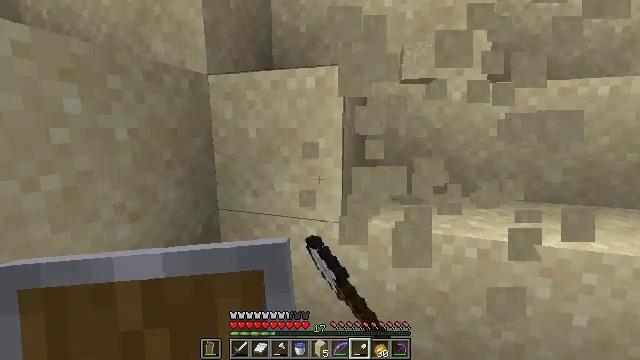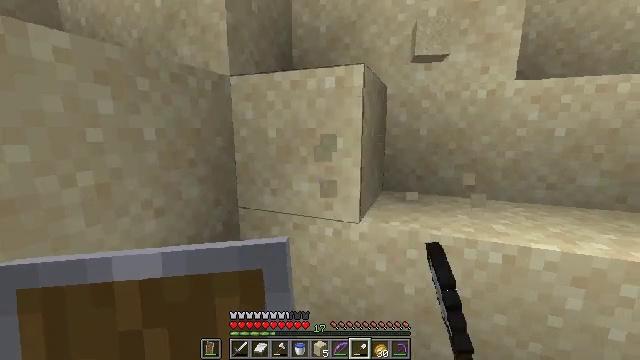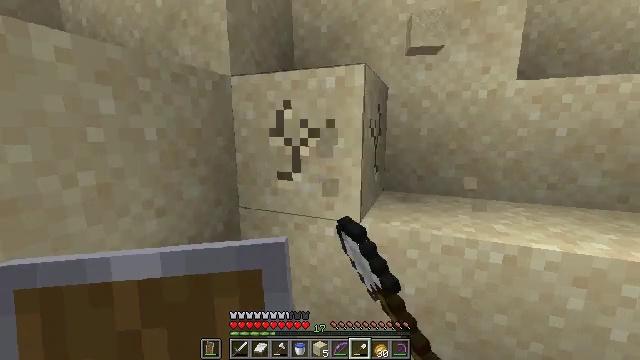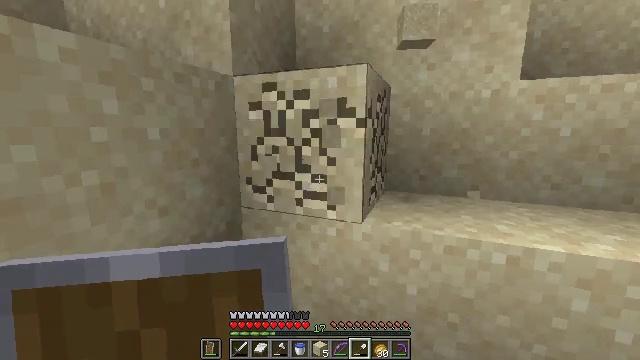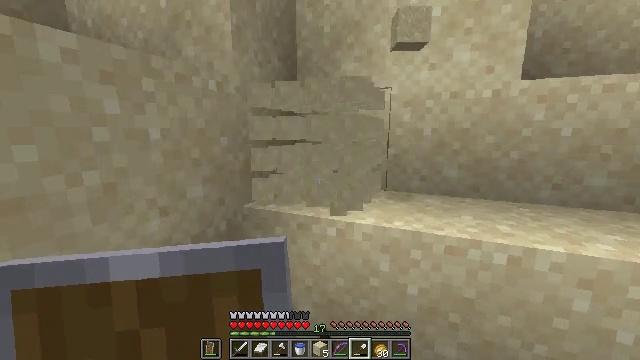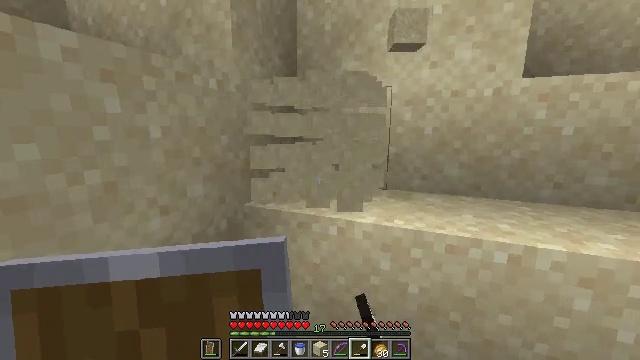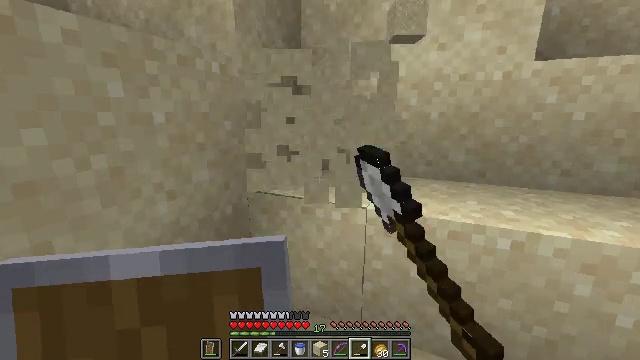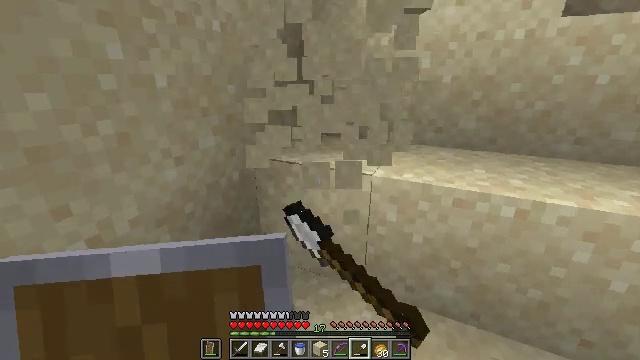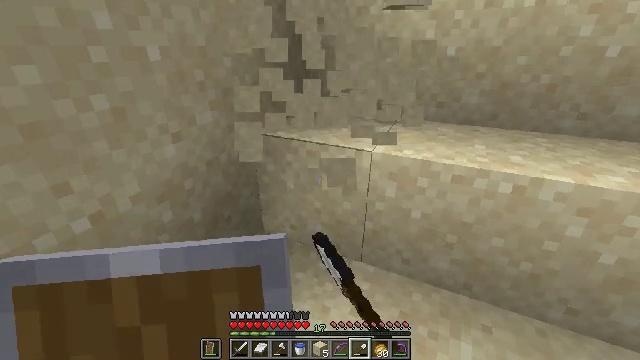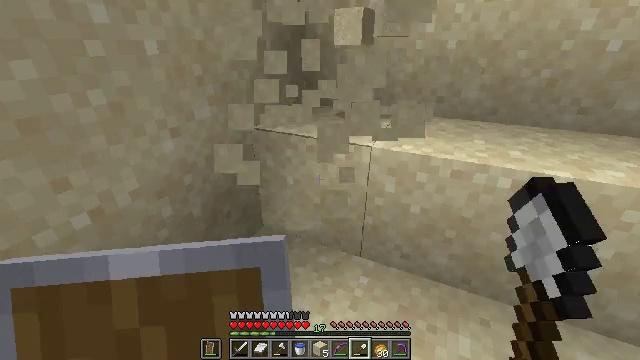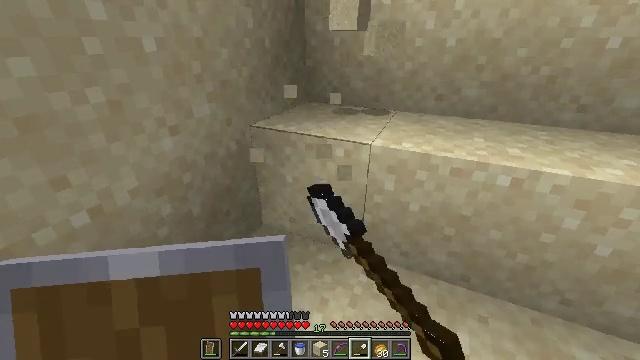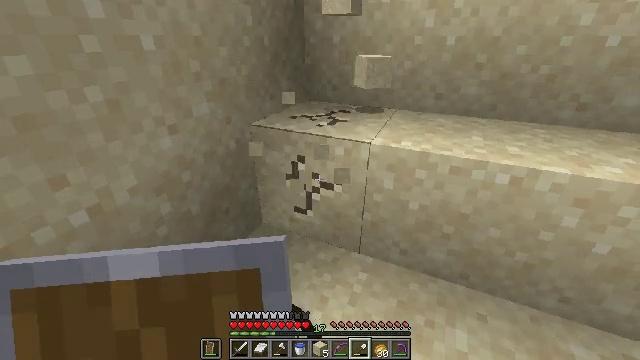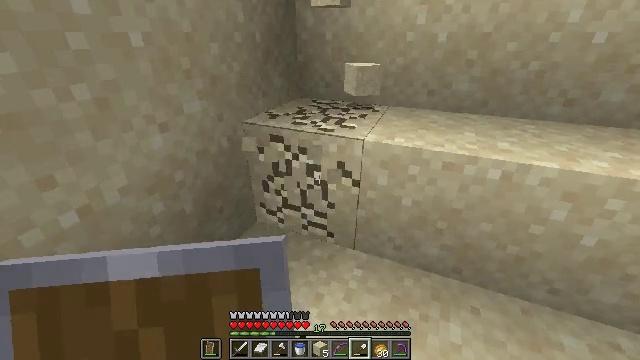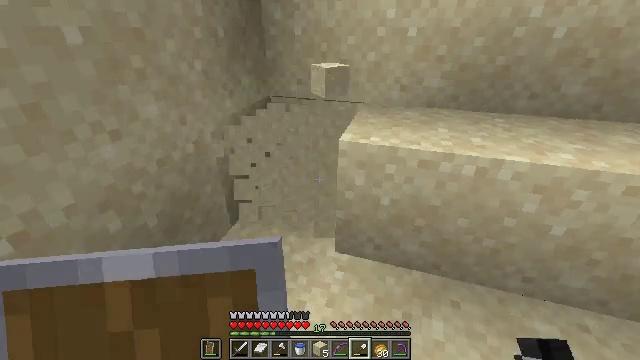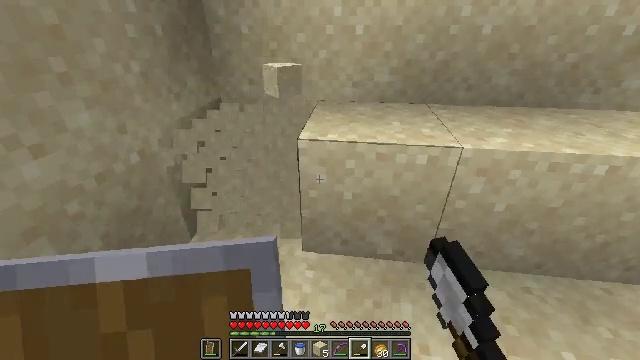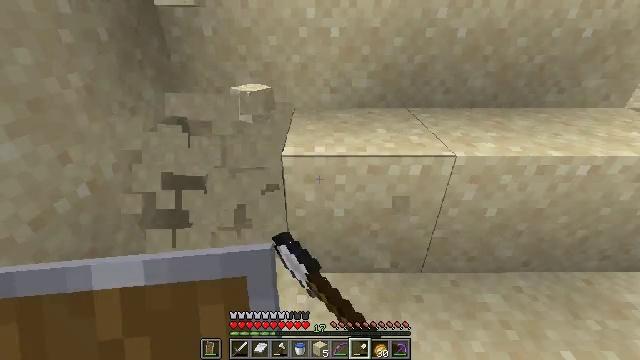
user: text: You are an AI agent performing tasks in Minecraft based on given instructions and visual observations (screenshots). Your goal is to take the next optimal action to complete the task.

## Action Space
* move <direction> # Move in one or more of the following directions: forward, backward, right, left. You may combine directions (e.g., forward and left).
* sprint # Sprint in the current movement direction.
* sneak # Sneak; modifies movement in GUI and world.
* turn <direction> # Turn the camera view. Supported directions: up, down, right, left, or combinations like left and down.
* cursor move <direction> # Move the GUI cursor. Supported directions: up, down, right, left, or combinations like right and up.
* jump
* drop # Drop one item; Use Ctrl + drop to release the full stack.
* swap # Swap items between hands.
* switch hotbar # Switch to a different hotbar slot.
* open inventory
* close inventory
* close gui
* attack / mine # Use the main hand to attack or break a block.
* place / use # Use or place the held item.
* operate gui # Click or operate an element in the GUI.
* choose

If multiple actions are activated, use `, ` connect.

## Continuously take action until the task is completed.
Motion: motion action
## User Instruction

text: Break the sand block.
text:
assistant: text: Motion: turn left, attack / mine
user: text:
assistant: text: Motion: attack / mine
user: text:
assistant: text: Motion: attack / mine
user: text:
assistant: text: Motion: attack / mine
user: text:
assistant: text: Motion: attack / mine
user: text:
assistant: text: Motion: turn down, attack / mine
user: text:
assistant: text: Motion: turn left and down, attack / mine
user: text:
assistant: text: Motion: turn down, attack / mine
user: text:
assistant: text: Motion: turn down, attack / mine
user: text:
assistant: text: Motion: attack / mine
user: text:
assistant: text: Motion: attack / mine
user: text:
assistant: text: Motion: turn right, attack / mine
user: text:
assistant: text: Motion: move forward, turn right, attack / mine
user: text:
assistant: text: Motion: move forward and move left, turn right, attack / mine
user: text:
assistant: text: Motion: move forward and move left, turn right, attack / mine
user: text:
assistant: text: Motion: move forward and move left, turn right, attack / mine
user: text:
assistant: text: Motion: move forward and move left, turn right, attack / mine
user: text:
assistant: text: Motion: move forward and move left, turn right, attack / mine
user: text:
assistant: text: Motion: move forward and move left, turn right, attack / mine
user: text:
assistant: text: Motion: turn right, attack / mine
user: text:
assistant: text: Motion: turn right, attack / mine
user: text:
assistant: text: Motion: turn right, attack / mine
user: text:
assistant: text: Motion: turn right, attack / mine
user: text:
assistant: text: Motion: turn right and up, attack / mine
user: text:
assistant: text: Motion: turn right, attack / mine
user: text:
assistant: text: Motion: attack / mine
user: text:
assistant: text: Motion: turn right, attack / mine
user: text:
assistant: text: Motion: attack / mine
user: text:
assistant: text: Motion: attack / mine
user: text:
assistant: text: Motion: attack / mine